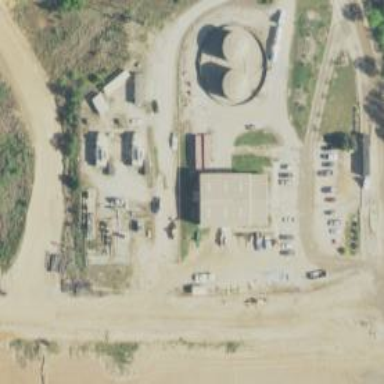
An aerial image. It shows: Generator is pictured.